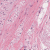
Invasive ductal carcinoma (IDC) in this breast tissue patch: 0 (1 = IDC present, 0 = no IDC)